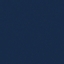
Land use / land cover class: SeaLake